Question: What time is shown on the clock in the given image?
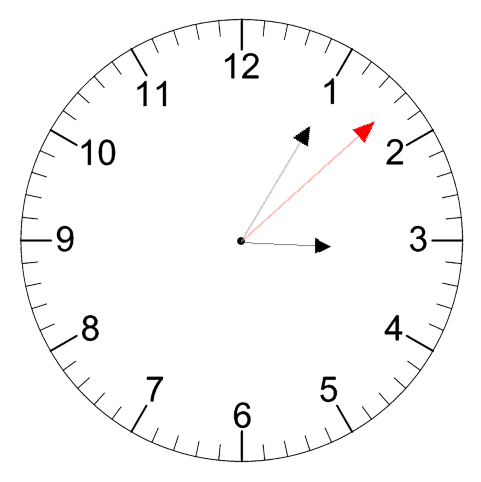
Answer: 03:05:08